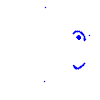
Particle: electron